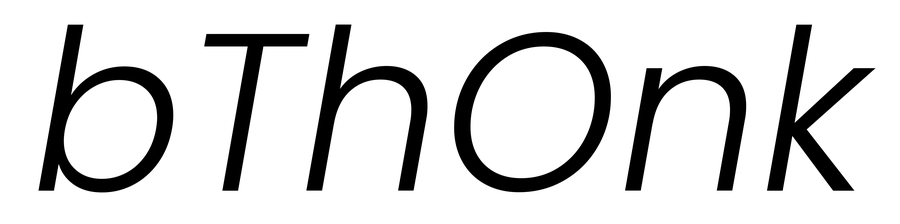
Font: Poppins-LightItalic